Question: I have a dropdown menu:
'''
<div class="buttons">
<div class="dropdown">
<a href="#" class="button"><span class="label">File</span><span class="toggle"></span></a>
<div class="dropdown-slider">
<a href="#" class="ddm"><span class="label">New</span></a>
<a href="#" class="ddm"><span class="label">Save</span></a>
</div> <!-- /.dropdown-slider -->
</div> <!-- /.dropdown -->
</div>
'''
And here is js code:
'''
<script>
$(document).ready(function() {
// Toggle the dropdown menu's
$(".dropdown .button, .dropdown button").click(function () {
$(this).parent().find('.dropdown-slider').slideToggle('fast');
$(this).find('span.toggle').toggleClass('active');
return false;
});
});
// Close open dropdown slider by clicking elsewhwere on page
$(document).bind('click', function (e) {
if (e.target.id != $('.dropdown').attr('class')) {
$('.dropdown-slider').slideUp();
$('span.toggle').removeClass('active');
}
});
</script>
'''
If I put the two menus (one above other) I'll get popup menu below the second menu line.

How can I fix it?
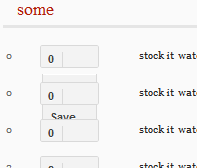
Answer: Adding 'z-index:999;' to 'div.dropdown-slider' should fix your problem pretty quickly.